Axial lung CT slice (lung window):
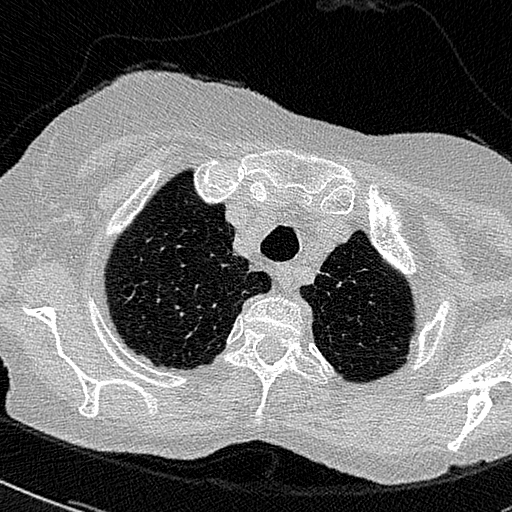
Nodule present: no